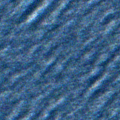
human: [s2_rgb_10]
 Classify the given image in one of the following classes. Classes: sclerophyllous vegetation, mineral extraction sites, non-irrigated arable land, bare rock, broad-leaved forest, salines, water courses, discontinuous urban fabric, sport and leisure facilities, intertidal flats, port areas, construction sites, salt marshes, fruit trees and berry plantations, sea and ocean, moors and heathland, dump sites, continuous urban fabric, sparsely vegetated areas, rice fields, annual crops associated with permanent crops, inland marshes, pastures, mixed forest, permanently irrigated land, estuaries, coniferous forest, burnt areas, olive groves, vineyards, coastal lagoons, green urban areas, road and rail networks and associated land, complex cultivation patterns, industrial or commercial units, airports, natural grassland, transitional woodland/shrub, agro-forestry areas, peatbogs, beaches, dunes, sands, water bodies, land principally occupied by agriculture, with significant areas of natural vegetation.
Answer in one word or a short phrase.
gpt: sea and ocean